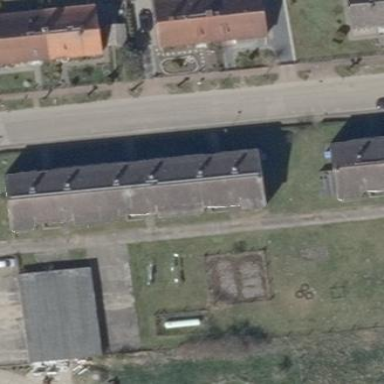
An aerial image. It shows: View of apartment building.